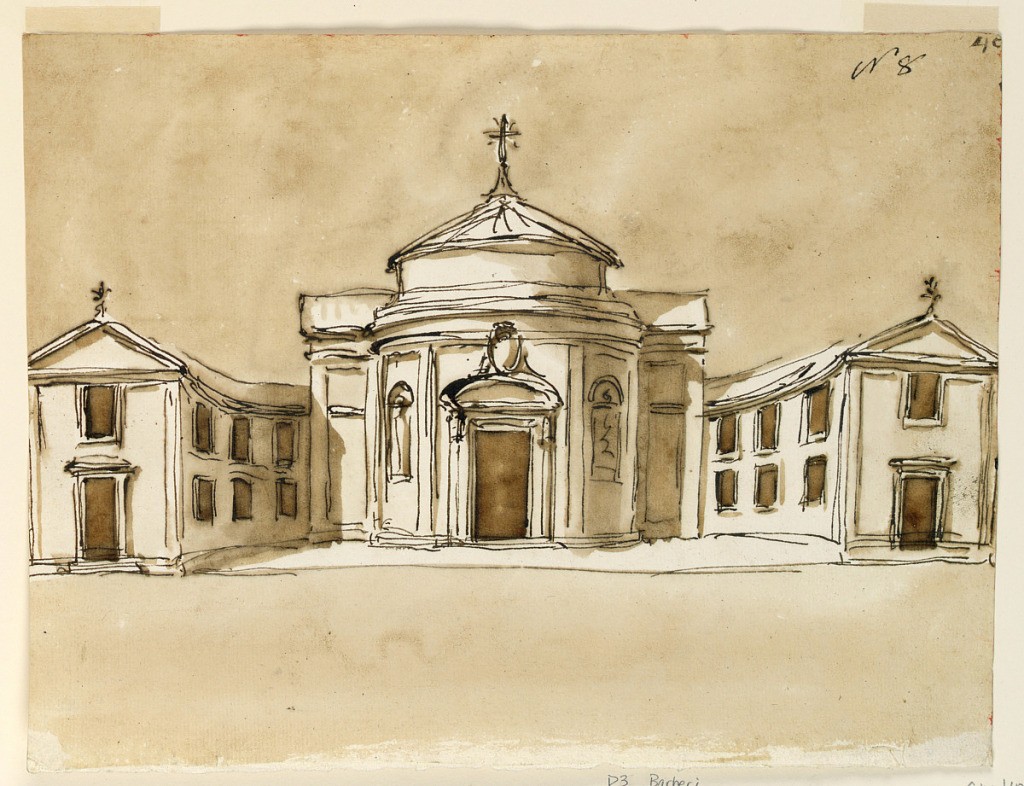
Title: Elevation for a Church for Monte Vergine
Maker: Giuseppe Barberi, Italian, 1746–1809
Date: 1784
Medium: Pen and brown ink, brush and brown wash, red ink on lined off-white laid paper
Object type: Drawing
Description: The entrance is into a round nave which is topped by a dome. The door has a circular pediment topped by an escutcheon. Niches with statues in the lateral wall panels. Two naves in cross scheme. Curved structures project laterally, two stories high. Three bays facing the court. Doors under windows and triangular pediments at the ends.